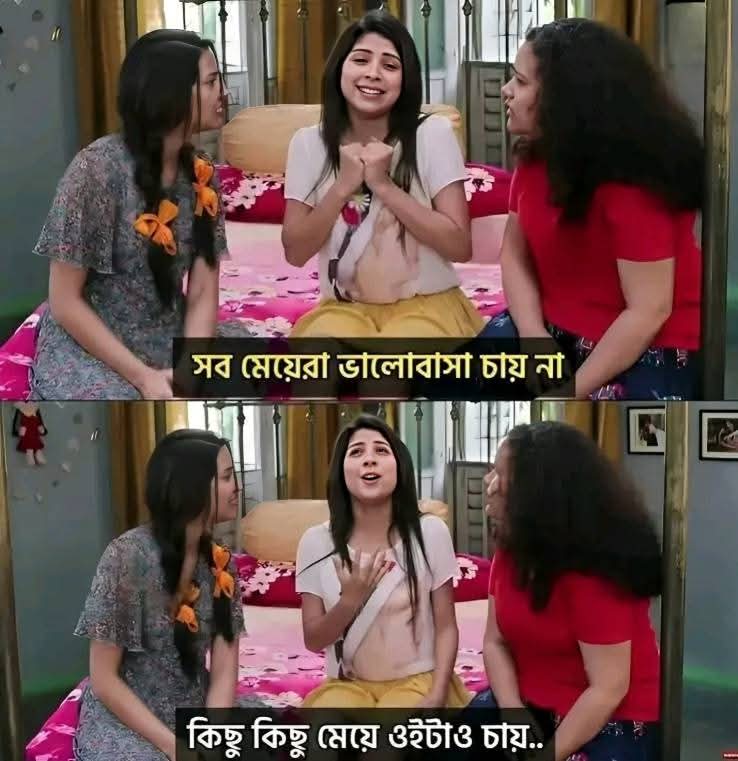
Text: সব মেয়েরা ভালোবাসা চায় না
কিছু কিছু মেয়ে ওইটাও চায়..
Label: Non Hate